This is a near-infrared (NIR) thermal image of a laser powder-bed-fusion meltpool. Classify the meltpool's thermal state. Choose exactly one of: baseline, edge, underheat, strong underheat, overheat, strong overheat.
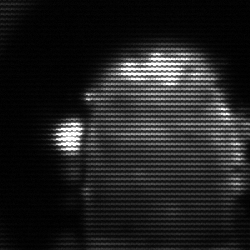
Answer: baseline